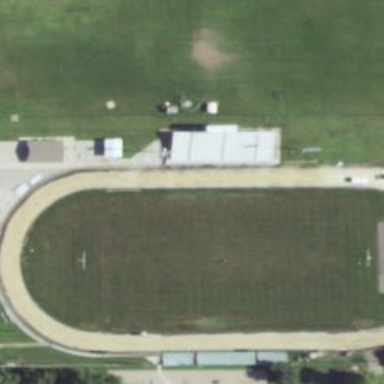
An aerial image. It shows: Track located within leisure land area.